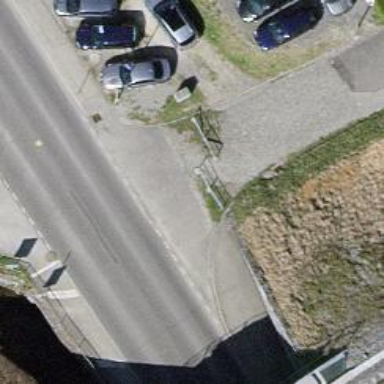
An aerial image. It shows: Bollard.